Question: I'm having a 'UIWebView' with the following code:
'<iframe class="youtube-player" type="text/html" width="320" height="180" src="http://www.youtube.com/embed/OsSZ4u7Sz6s" frameborder="0"></iframe>'
The thing is the the video preview is offest by a few pixels (see image)
I checked with 'recursiveDescription' The 'UIWebView' itself is in the right place (0,0,320,180)
How can I make it tight?

:
Apparently it happens on Vimeo iframe as well -so the problem is not youtube specific but iframe specific
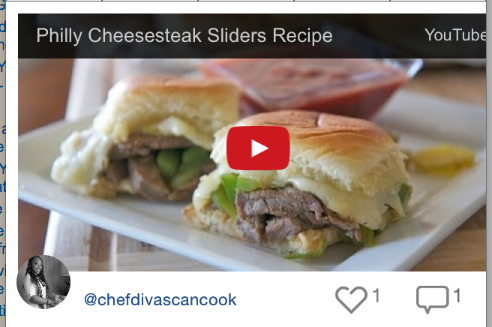
Answer: Margins and paddings needs to be reseted.
'''
NSString *yourHtml = @"<html><head><title>.</title><style>body,html,iframe{margin:0;padding:0;}</style></head><body><iframe width="100%%" height="250" src="http://www.youtube.com/embed/OsSZ4u7Sz6s" frameborder="0" allowfullscreen></iframe></body></html>";
[self.webView loadHTMLString:yourHtml baseURL:nil];
'''
If you want more flexibility with your videos you can take a look at my answer <URL>.